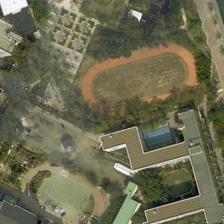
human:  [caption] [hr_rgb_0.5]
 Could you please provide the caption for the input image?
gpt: several buildings and many green trees are around a playground next to a river .

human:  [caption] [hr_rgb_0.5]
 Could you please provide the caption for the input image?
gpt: this area is close to the river, tranquil and beautiful,with playground and unique buildings available .

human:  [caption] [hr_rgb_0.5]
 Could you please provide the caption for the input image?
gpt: two playgrounds are surrounded by many green plants and some buildings .

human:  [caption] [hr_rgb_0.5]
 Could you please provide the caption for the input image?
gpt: a large building and a playground with green trees are in one bank of a river .

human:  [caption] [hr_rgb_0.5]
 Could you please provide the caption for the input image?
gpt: two playgrounds are surrounded by many green plants and some buildings .